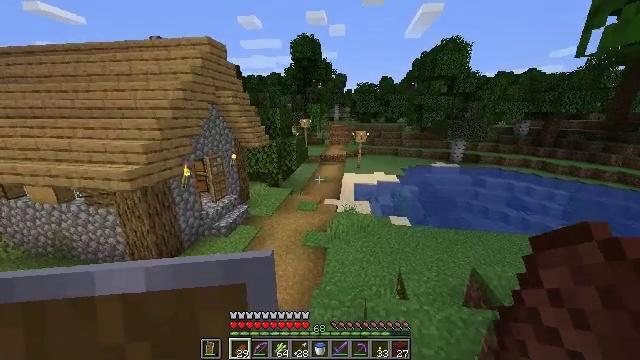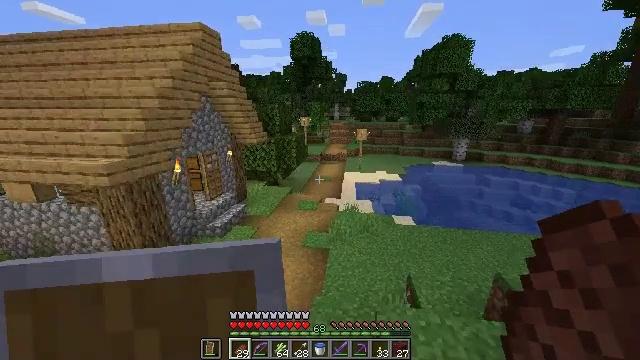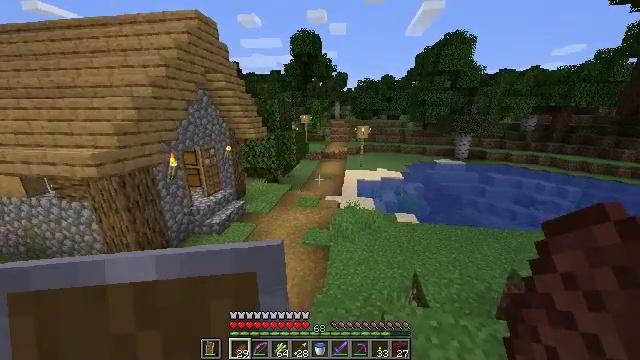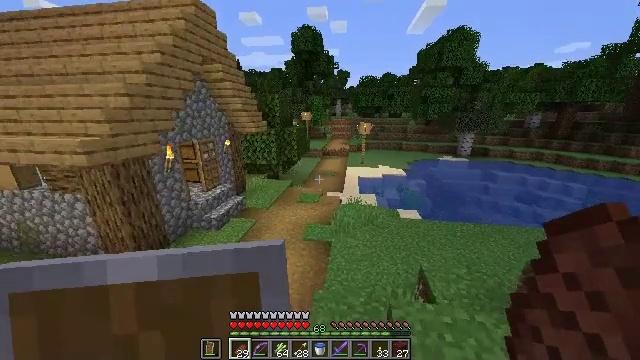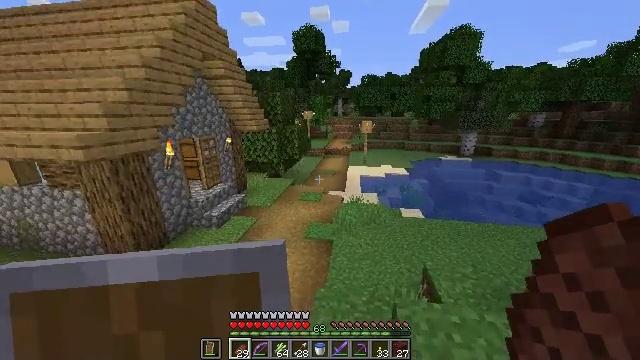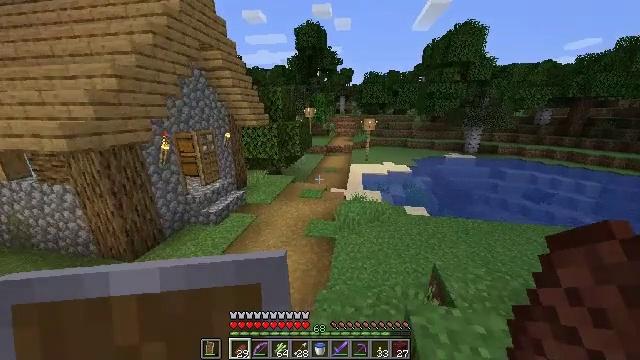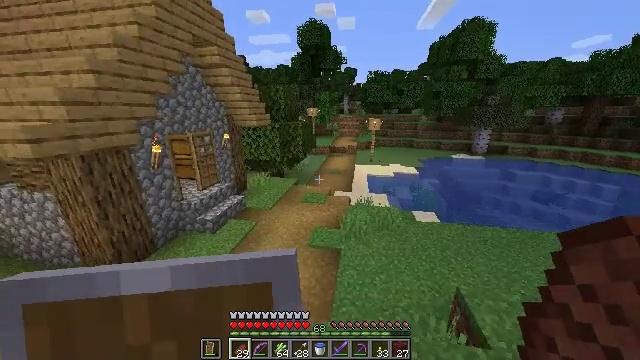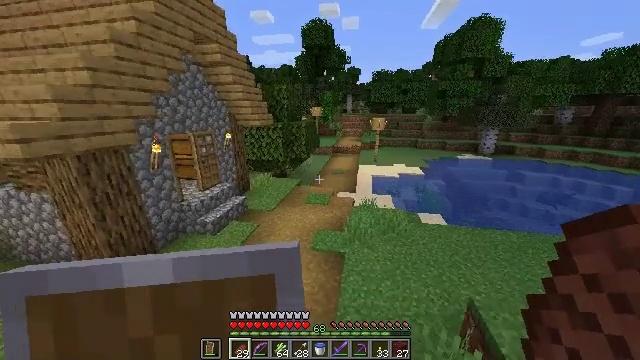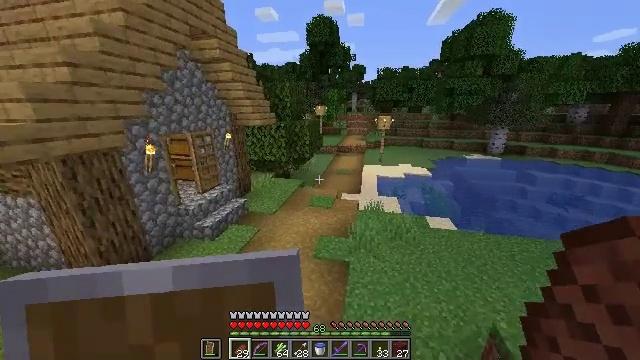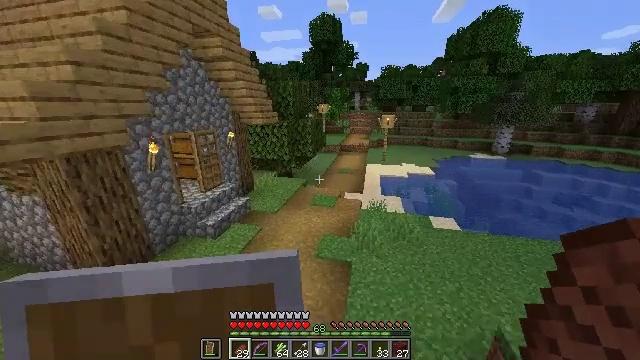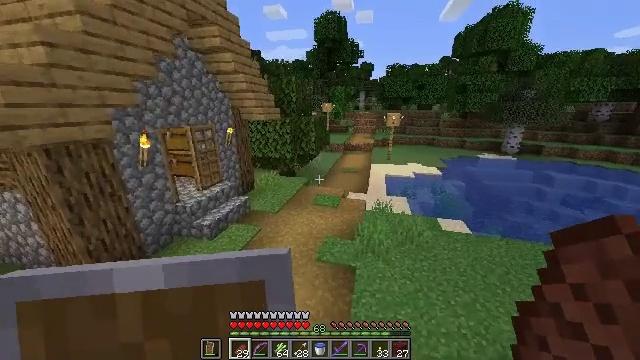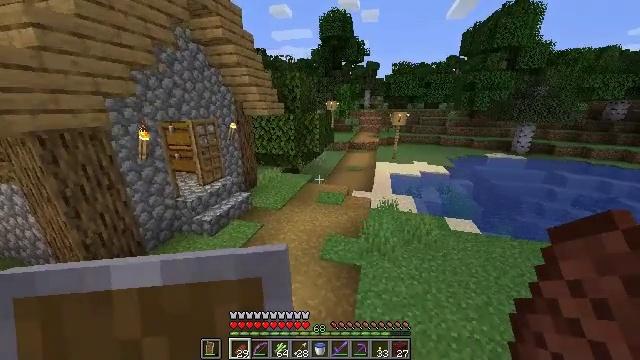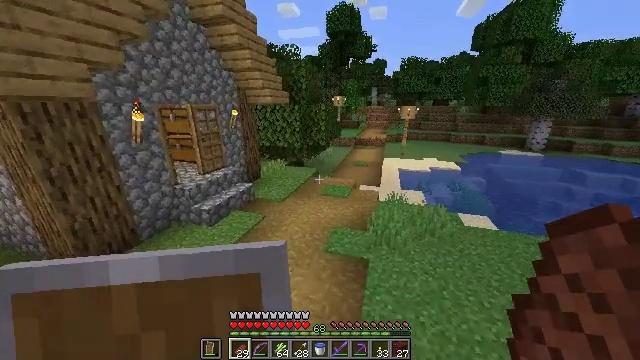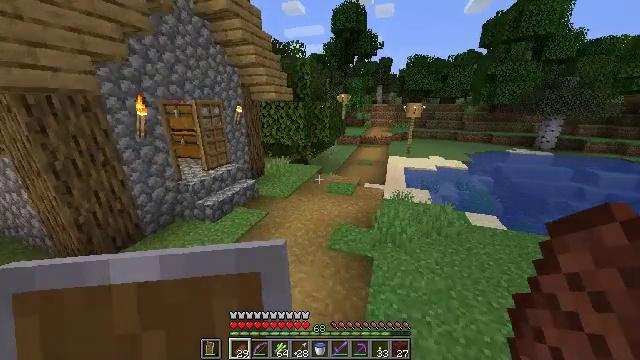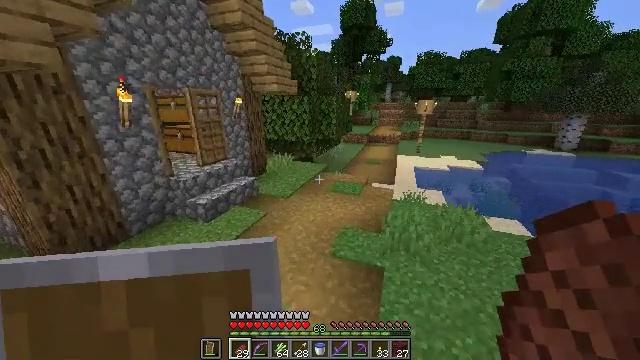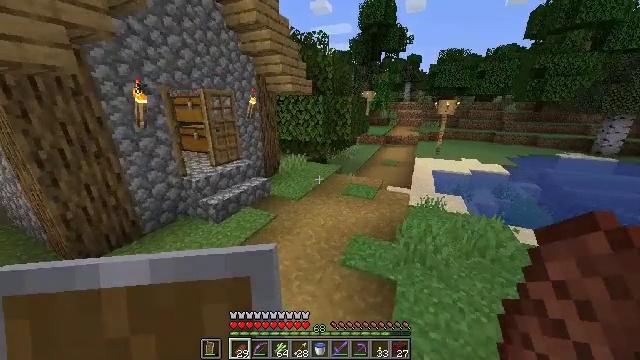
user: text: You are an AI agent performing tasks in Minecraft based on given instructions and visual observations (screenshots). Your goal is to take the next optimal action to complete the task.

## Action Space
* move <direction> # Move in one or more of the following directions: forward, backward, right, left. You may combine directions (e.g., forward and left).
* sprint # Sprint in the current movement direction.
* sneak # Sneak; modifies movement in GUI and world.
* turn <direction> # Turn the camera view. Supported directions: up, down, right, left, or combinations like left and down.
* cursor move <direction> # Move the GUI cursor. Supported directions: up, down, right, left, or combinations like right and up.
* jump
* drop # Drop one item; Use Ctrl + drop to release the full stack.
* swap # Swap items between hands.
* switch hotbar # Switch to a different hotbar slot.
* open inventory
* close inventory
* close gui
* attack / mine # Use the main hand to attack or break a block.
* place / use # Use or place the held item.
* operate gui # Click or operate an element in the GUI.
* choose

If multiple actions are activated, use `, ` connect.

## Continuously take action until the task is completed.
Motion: motion action
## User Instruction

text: Harvest a pumpkin from the field.
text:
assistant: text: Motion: move forward
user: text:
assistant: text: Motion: move forward
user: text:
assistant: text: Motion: move forward
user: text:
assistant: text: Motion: move forward
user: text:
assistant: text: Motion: move forward
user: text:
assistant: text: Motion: move forward
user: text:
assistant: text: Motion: move forward
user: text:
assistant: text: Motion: move forward, turn left
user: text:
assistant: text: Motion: move forward
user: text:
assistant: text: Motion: move forward, turn left
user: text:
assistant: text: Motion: move forward, turn left
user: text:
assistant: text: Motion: move forward, turn left
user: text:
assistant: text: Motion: move forward, turn left
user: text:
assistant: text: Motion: move forward, turn left
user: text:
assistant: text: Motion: move forward and move right, turn left
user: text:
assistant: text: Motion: move forward and move right, turn left
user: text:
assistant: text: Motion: move forward and move right, turn left
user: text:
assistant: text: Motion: move forward and move right, turn left
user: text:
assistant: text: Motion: move forward and move right, turn left
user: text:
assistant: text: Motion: move forward and move right, turn left
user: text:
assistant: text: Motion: move forward and move right, turn left
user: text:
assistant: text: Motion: move forward and move right, turn left
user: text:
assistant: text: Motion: move forward and move right, turn left
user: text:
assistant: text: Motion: move forward and move right, turn left
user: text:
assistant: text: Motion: move forward and move right, turn left
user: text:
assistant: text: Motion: move forward and move right, turn left
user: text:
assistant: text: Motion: move forward and move right, turn left
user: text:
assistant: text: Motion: move forward and move right, turn left
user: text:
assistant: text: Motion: move forward, turn left
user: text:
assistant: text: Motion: move forward, turn left